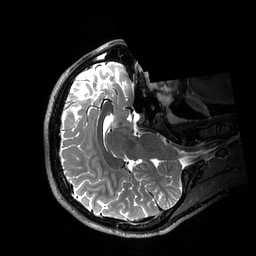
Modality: T2w
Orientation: axial